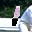
Label: 1